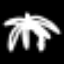
Label: palm tree